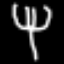
Label: fork